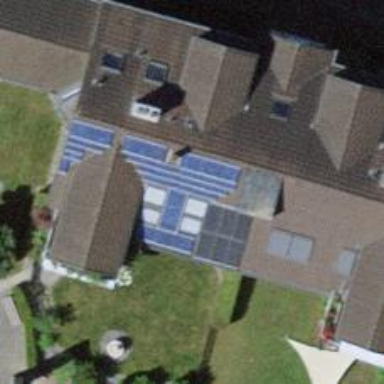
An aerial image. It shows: Solar power generator with photovoltaic panels.